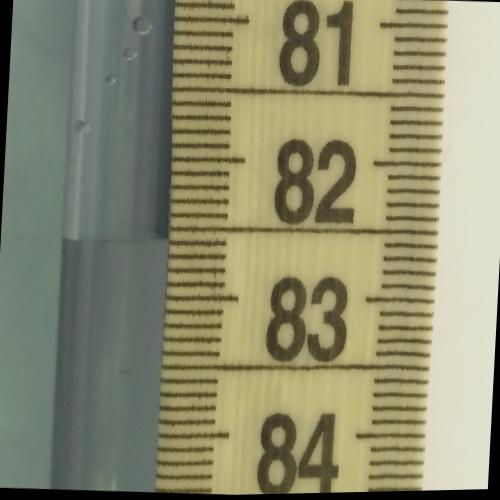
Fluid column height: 82.6 cm